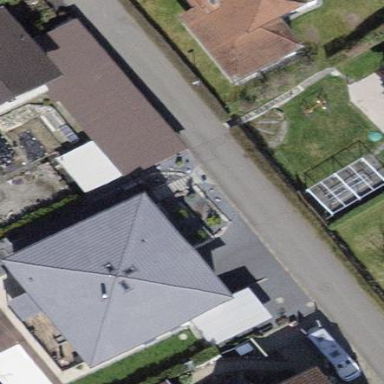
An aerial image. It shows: Building part with flat roof.